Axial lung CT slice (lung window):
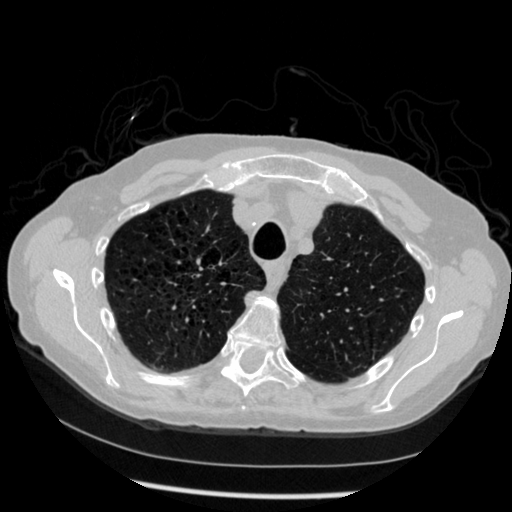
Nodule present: no